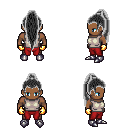
a pixel art fantasy rpg character, male body template, human, dark skin, white sleeveless shirt, red pants, gray extra-long topknot hairstyle, gold gloves, metal boots, four views (front, back, left, right), 2x2 character sprite sheet, small pixel art, hard edges, no anti-aliasing